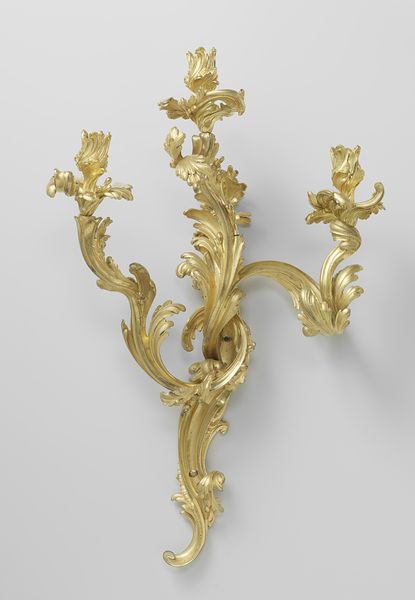
Titel: Wandarm van verguld brons met drie, uit asymmetrische C- en S-voluten opgebouwde armen
Standort: Amsterdam
Institution: Rijksmuseum
Schlagwörter: candelabra, ornate, white, black, gold, golden, three, wall, flowers, pink, wood, flower, metal, gilt, ornament, sculpture, twisted, abstract, roses, lights, leaves, shiny, floral, rose, fire, candle, hanging, border, photograph, flame, candlestick, natural, oak, rococco, nails, curved, intricate, decorated, mounted, screws, lght, fixings, acacia, fixture, 3 prong, 3 candle, 황금색, 삼지창